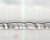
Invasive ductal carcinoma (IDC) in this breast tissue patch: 0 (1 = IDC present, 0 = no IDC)